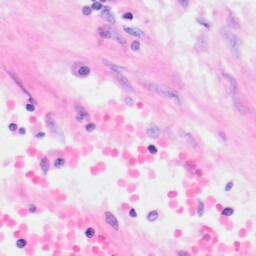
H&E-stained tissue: Kidney